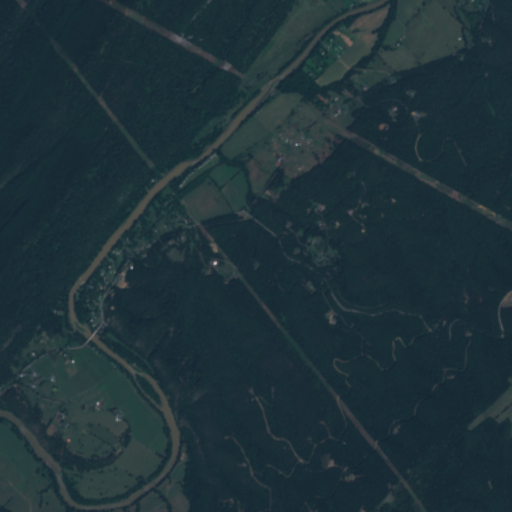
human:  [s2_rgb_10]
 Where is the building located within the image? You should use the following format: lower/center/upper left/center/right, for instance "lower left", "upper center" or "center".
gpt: The building is located in the upper right of the image.
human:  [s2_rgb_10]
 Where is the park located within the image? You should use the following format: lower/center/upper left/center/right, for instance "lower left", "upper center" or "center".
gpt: There is no park in the image.